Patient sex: M
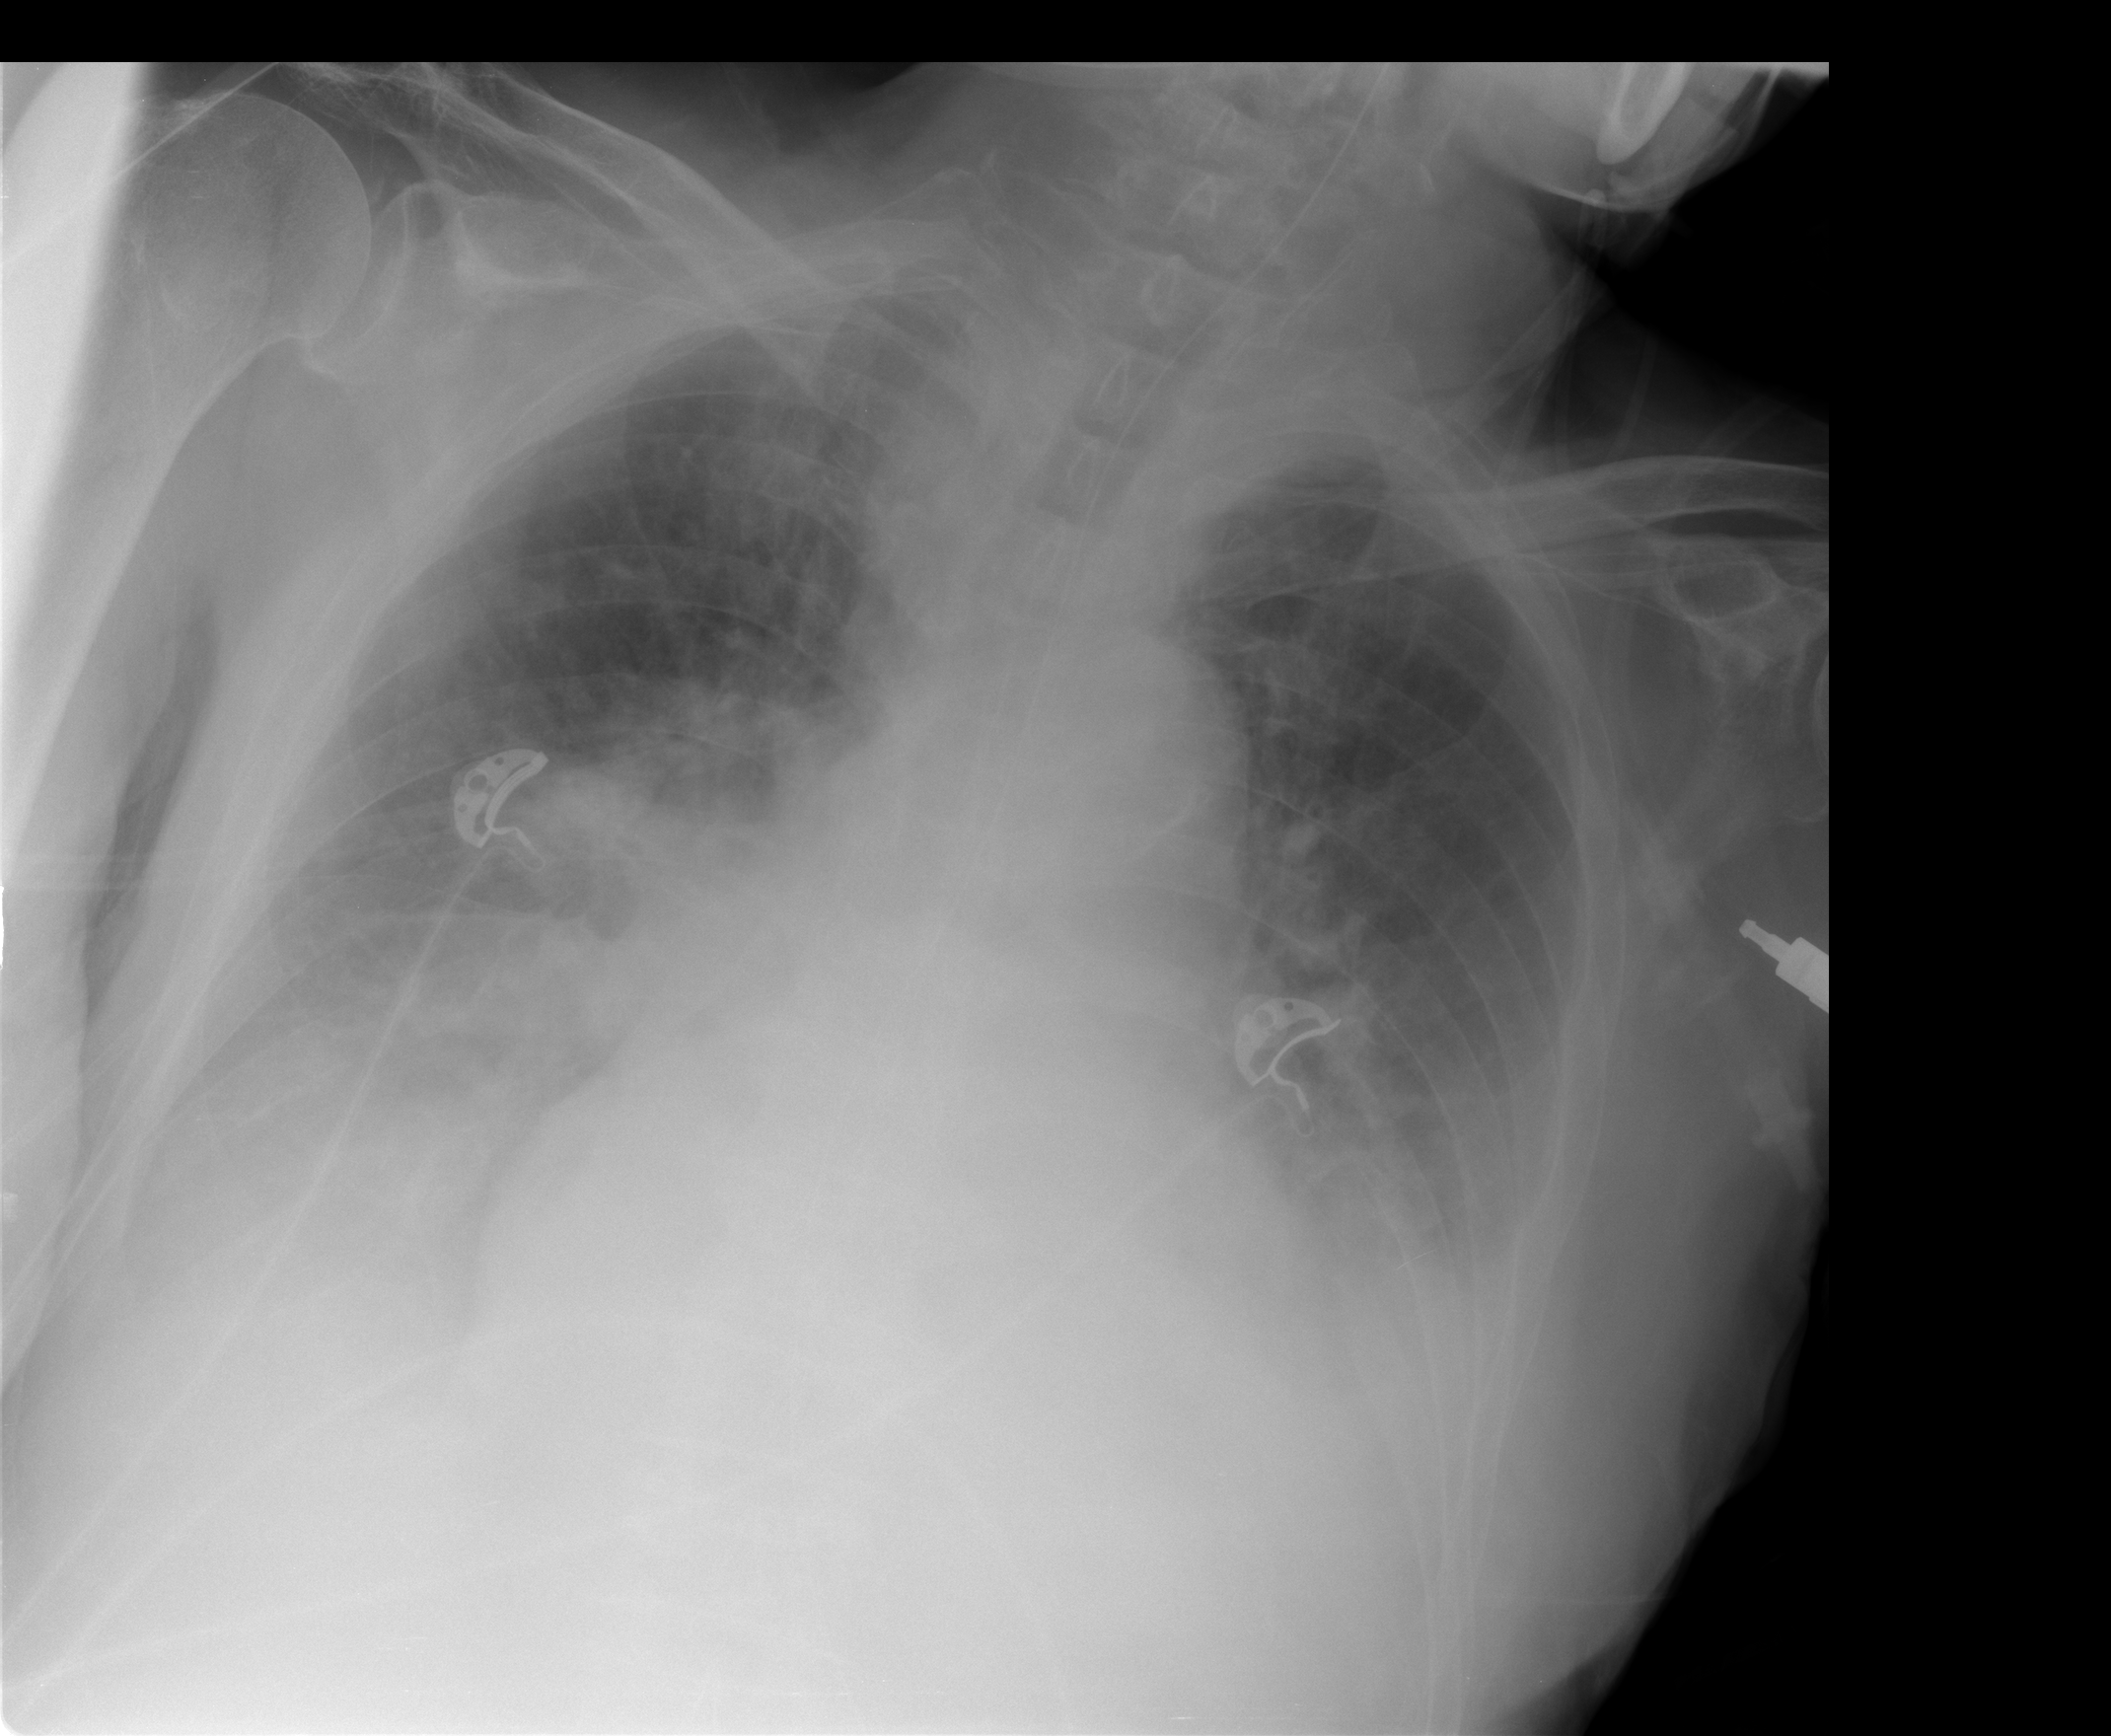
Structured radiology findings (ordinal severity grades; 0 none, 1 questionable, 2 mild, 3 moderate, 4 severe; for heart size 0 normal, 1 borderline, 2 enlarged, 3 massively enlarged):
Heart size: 2
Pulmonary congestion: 1
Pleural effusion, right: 3
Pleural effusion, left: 3
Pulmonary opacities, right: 0
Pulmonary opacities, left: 0
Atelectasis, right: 3
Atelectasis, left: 3